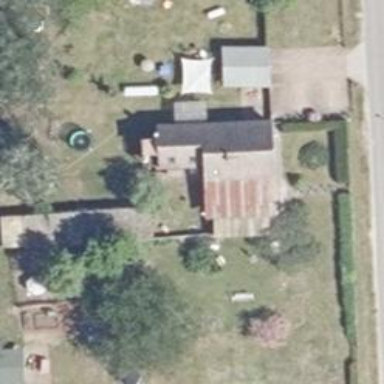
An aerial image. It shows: Simple and straightforward house.